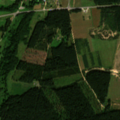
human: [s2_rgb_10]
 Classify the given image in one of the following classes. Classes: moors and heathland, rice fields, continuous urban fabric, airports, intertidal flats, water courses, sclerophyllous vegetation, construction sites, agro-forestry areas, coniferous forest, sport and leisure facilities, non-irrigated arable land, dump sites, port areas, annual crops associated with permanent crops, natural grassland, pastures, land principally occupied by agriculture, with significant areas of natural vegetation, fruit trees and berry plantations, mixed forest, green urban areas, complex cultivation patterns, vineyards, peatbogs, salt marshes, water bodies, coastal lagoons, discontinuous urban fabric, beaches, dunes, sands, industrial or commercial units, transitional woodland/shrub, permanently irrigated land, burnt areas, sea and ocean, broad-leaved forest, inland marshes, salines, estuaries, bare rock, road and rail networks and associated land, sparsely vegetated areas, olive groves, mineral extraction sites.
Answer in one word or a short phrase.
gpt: non-irrigated arable land, pastures, complex cultivation patterns, broad-leaved forest, coniferous forest, transitional woodland/shrub